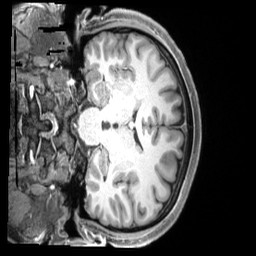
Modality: T1w
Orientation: coronal
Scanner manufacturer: siemens
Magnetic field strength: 3 T
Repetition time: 2.5 s
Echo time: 0.00218 s